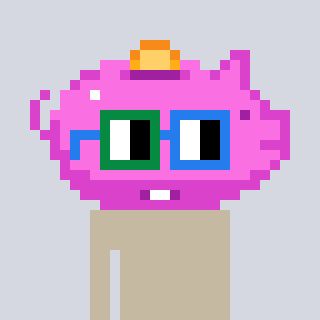
a pixel art character with square green and blue glasses, a piggybank-shaped head and a hotbrown-colored body on a cool background